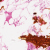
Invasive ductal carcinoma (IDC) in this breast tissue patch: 0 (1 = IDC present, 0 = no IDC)